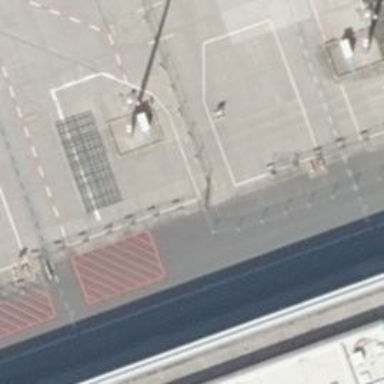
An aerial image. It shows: Parking position at the airport on concrete surface.